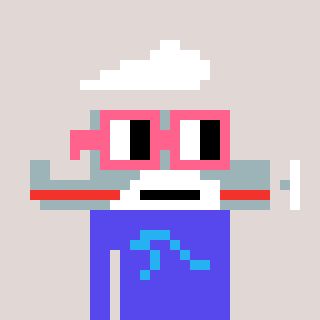
a pixel art character with square pink glasses, a plane-shaped head and a computerblue-colored body on a warm background